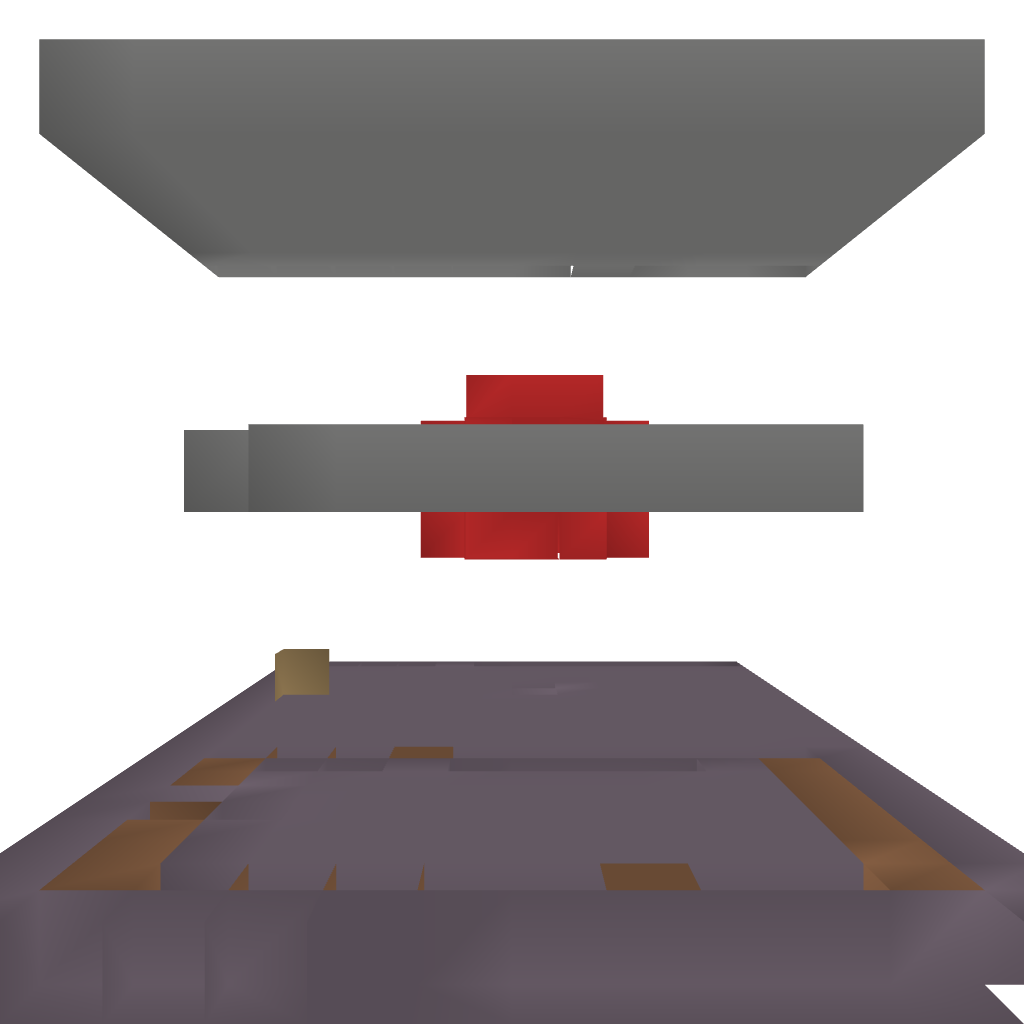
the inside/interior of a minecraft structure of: Mooshroom red house